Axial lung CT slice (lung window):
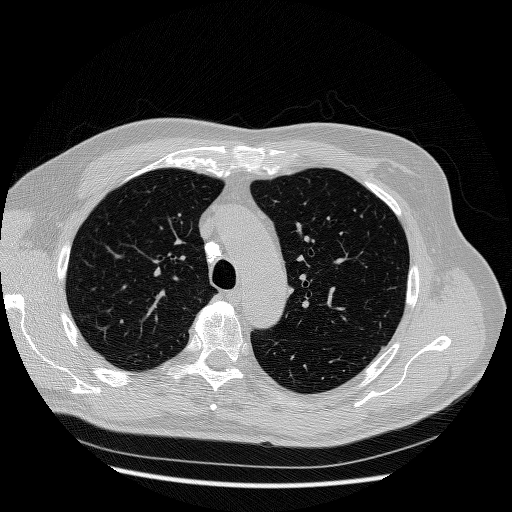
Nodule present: no